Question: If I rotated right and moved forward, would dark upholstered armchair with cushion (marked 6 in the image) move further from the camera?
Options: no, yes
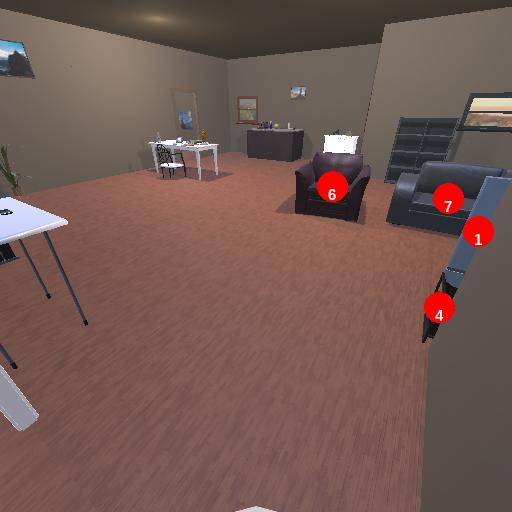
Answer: no